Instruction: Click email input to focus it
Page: traveler
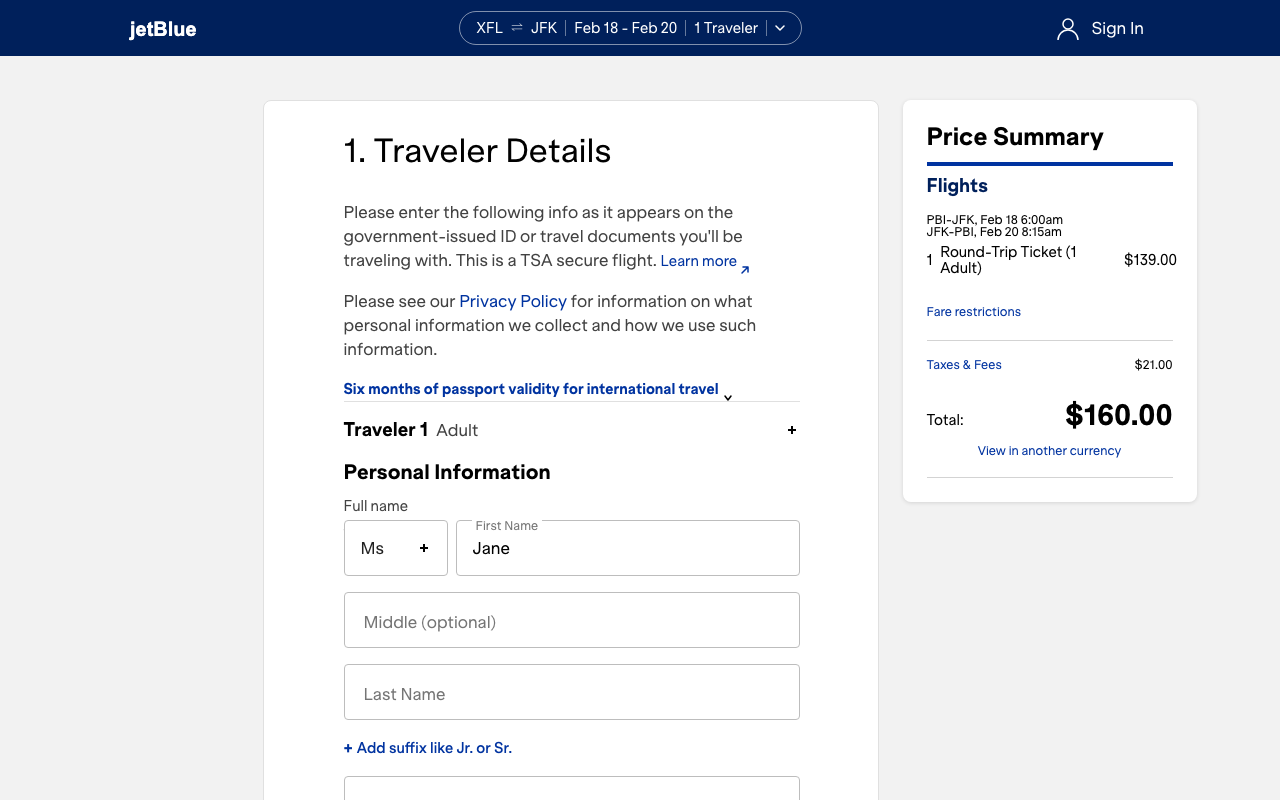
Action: click